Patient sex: M
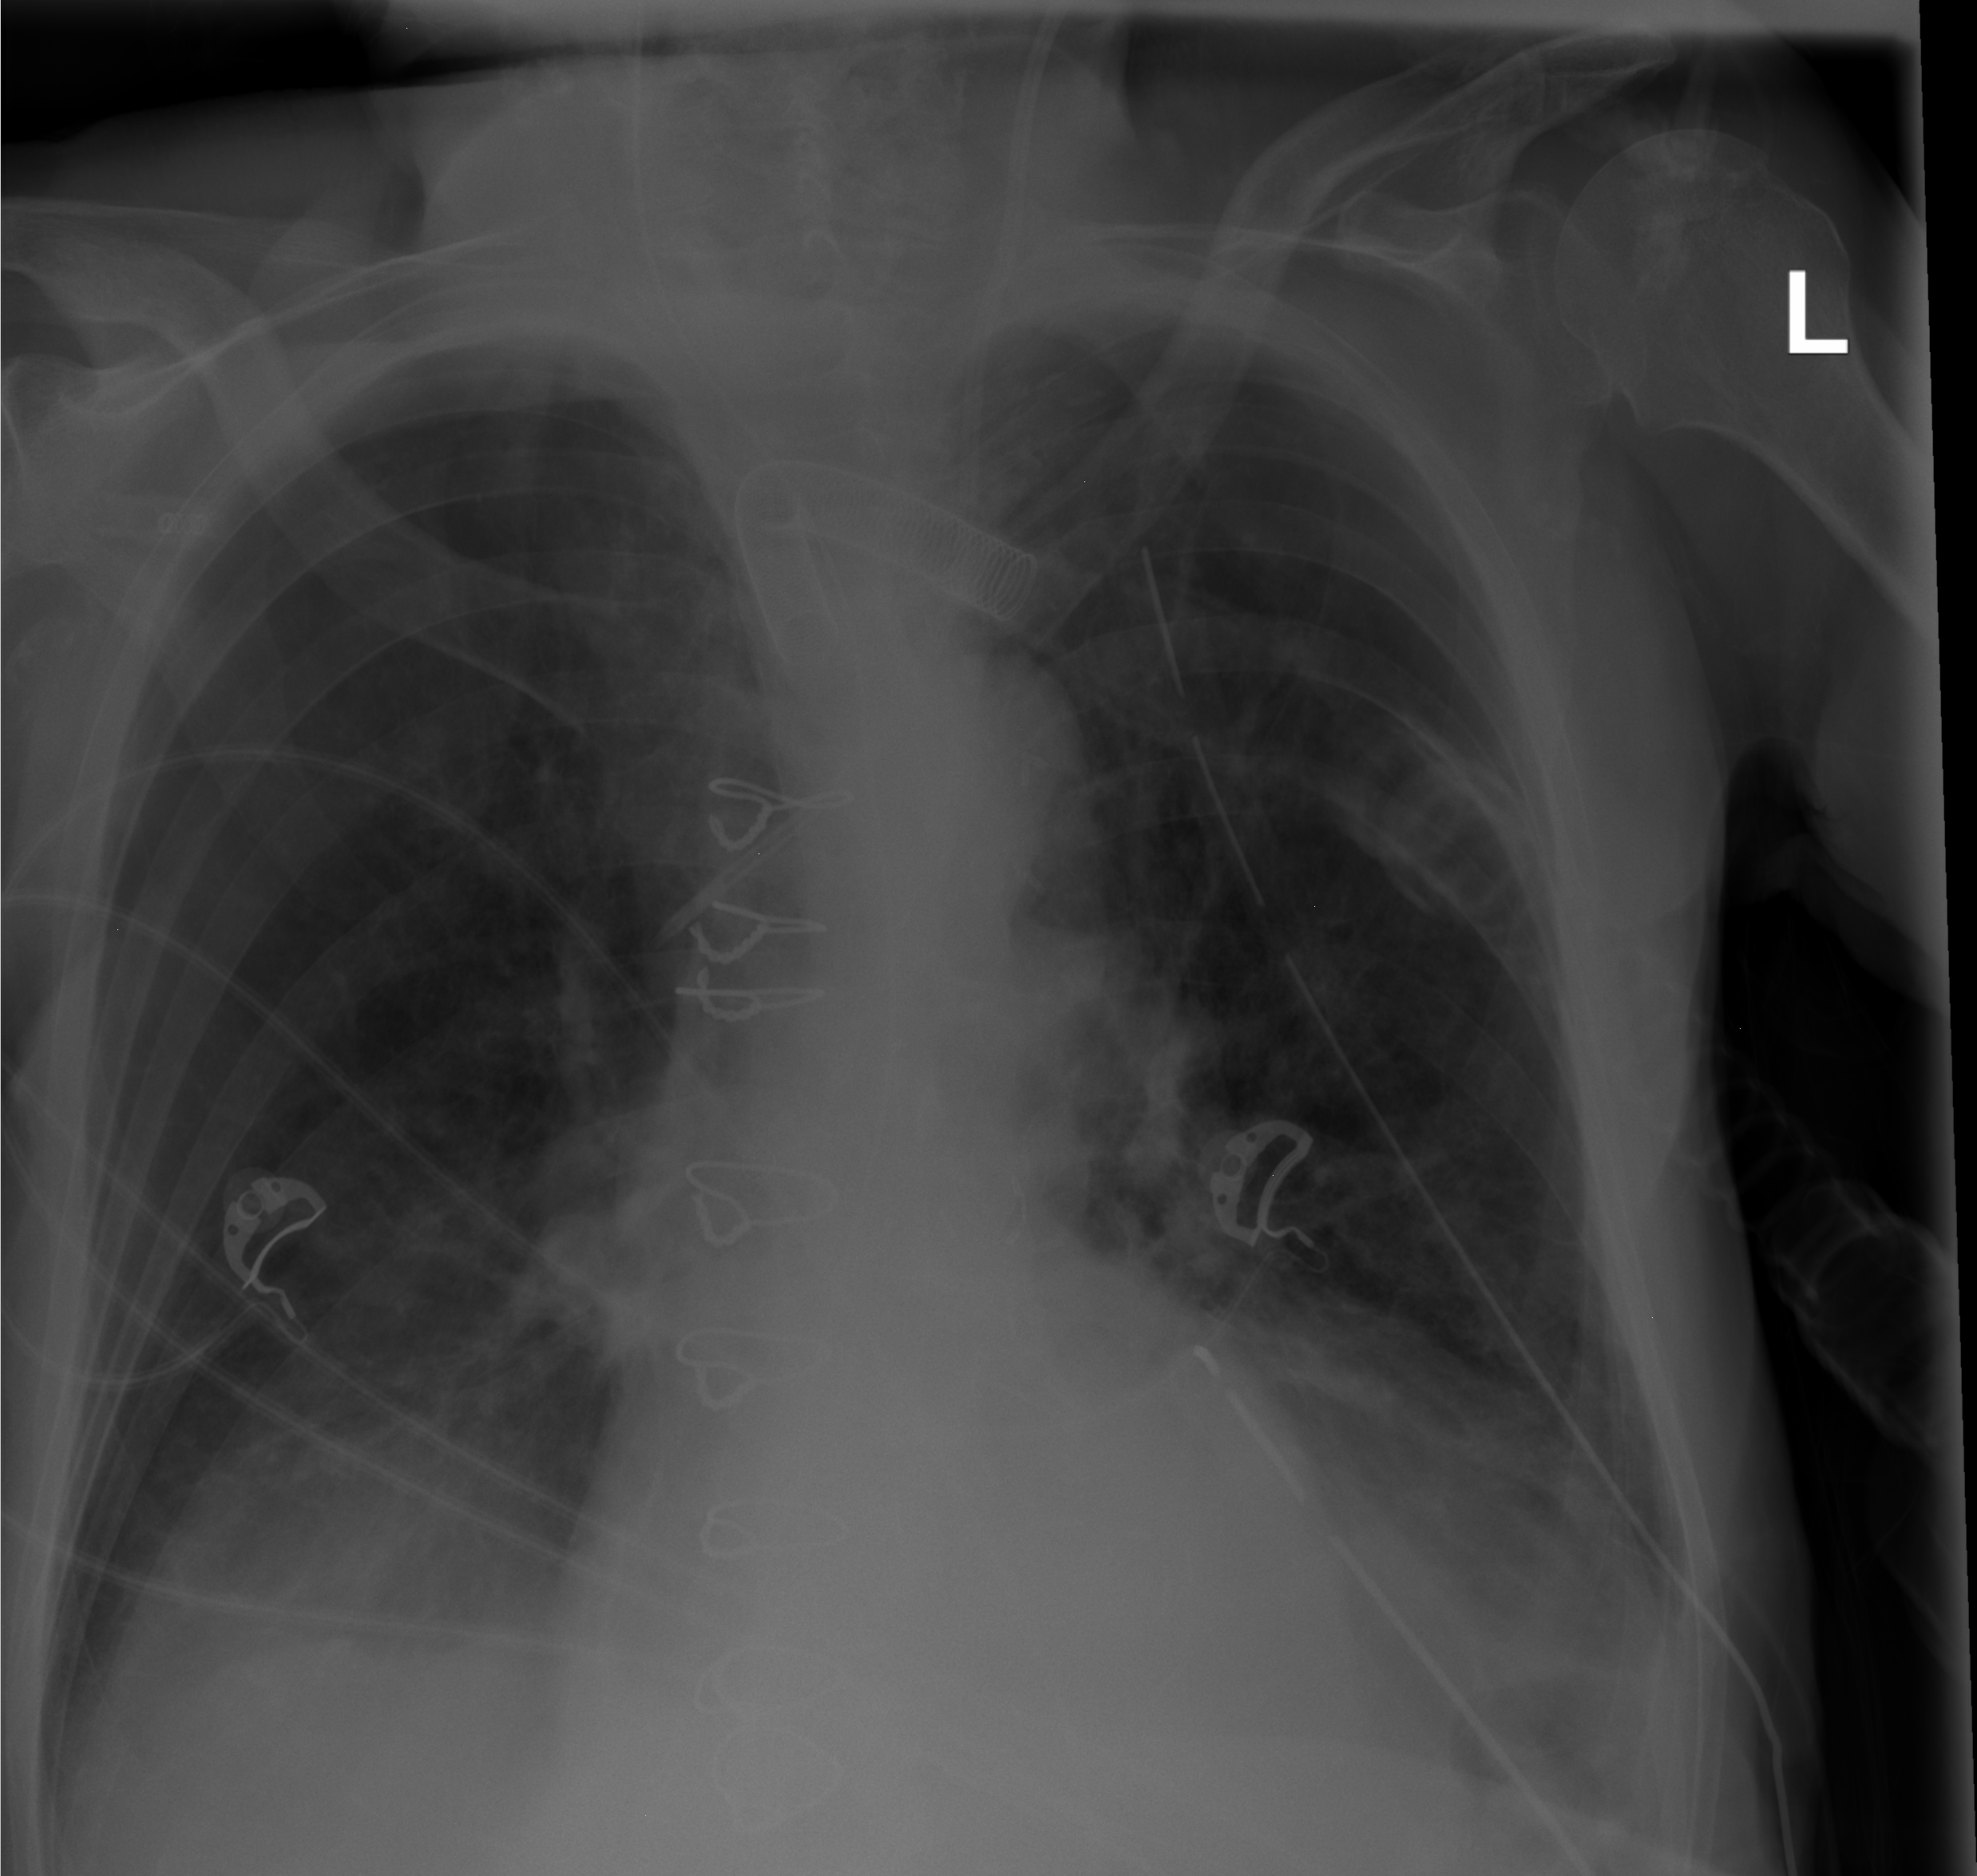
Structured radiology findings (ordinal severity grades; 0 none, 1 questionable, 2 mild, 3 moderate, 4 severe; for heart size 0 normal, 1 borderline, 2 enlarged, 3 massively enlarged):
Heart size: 2
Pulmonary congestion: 2
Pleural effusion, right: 2
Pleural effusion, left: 2
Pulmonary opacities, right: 1
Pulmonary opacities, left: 1
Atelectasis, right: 2
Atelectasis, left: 2